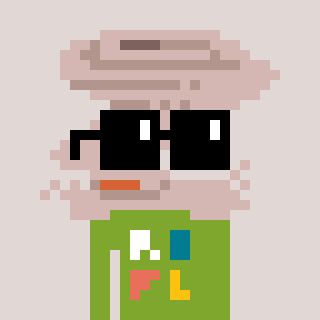
a pixel art character with square black sunglasses, a tornado-shaped head and a slimegreen-colored body on a warm background